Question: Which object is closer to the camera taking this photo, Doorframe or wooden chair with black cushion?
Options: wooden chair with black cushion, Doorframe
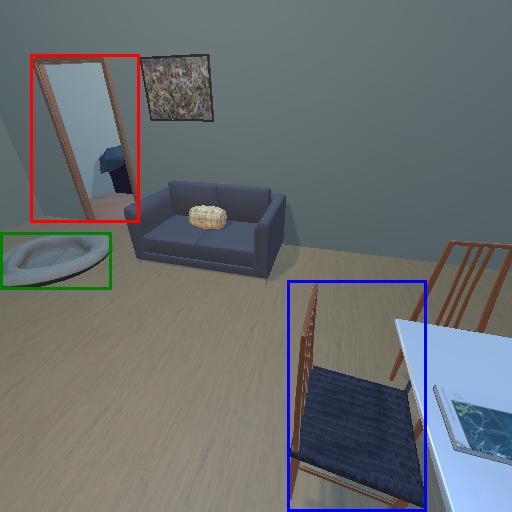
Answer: wooden chair with black cushion